Question: If I ran my template locally, the template code can expand properly
'''
<html>
<head>
<? include $template ?>
</head>
<body>
<div id="chart_div"></div>
</body>
</html>
'''
However if I ran from an apache+php, it failed to expand.

I checked the error.log under /var/log/apache2 but cannot find any error message related to this template/php file.
On my local PC (OSX), php version is 5.5.20
On the apache, php version is:
'''
$ dpkg -s php5
Package: php5
Status: install ok installed
Priority: optional
Section: php
Installed-Size: 29
Maintainer: Ubuntu Developers <ubuntu-devel-discuss@lists.ubuntu.com>
Architecture: all
Version: 5.5.9+dfsg-1ubuntu4.5
Depends: libapache2-mod-php5 (>= 5.5.9+dfsg-1ubuntu4.5) | libapache2-mod-php5filter (>= 5.5.9+dfsg-1ubuntu4.5) | php5-cgi (>= 5.5.9+dfsg-1ubuntu4.5) | php5-fpm (>= 5.5.9+dfsg-1ubuntu4.5), php5-common (>= 5.5.9+dfsg-1ubuntu4.5)
'''
Where should I start to investigate this problem?
I have zero exposure to php before.
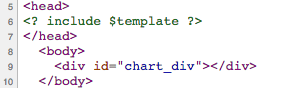
Answer: Most installs do not allow short tags, so you need '<?php ?>' for proper syntax.